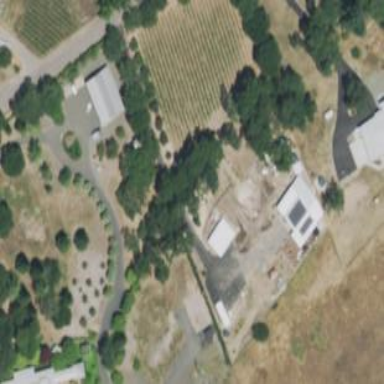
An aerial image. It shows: Vineyard growing wine grapes.